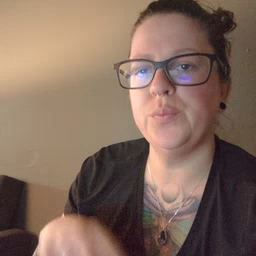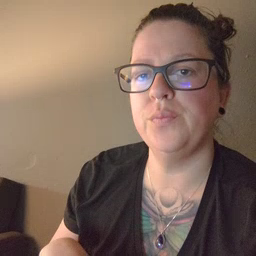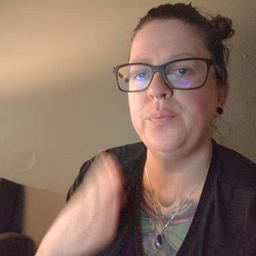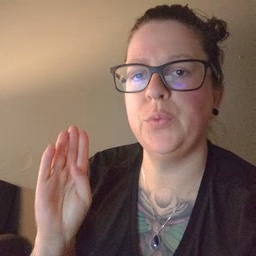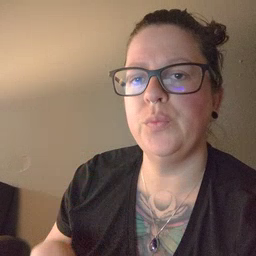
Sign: blue